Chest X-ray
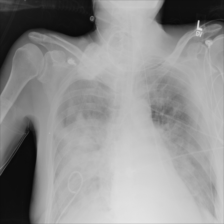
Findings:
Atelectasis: negative
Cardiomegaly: negative
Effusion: positive
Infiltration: negative
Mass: negative
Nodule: negative
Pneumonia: negative
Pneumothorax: negative
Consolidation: negative
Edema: negative
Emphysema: negative
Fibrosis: negative
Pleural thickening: negative
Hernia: negative